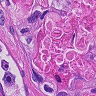
Metastatic tissue present: yes